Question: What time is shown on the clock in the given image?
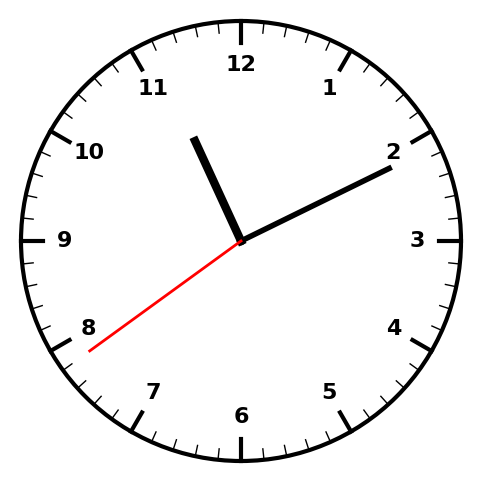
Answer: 11:10:39